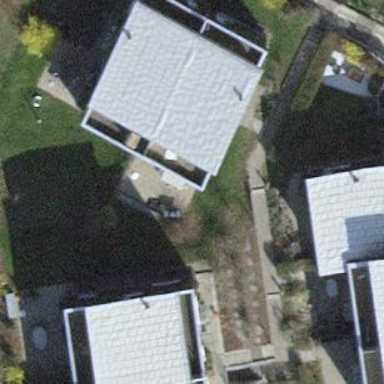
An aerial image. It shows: Building with flat roof.